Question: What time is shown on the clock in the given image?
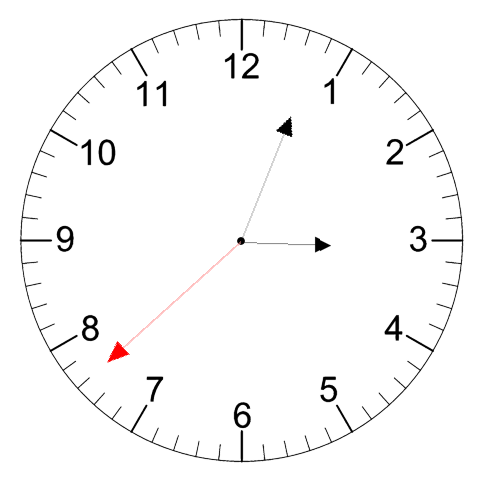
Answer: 03:03:38